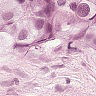
Metastatic tissue present: yes